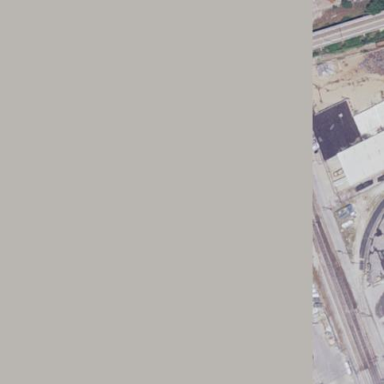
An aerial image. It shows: Industrial building.